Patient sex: F
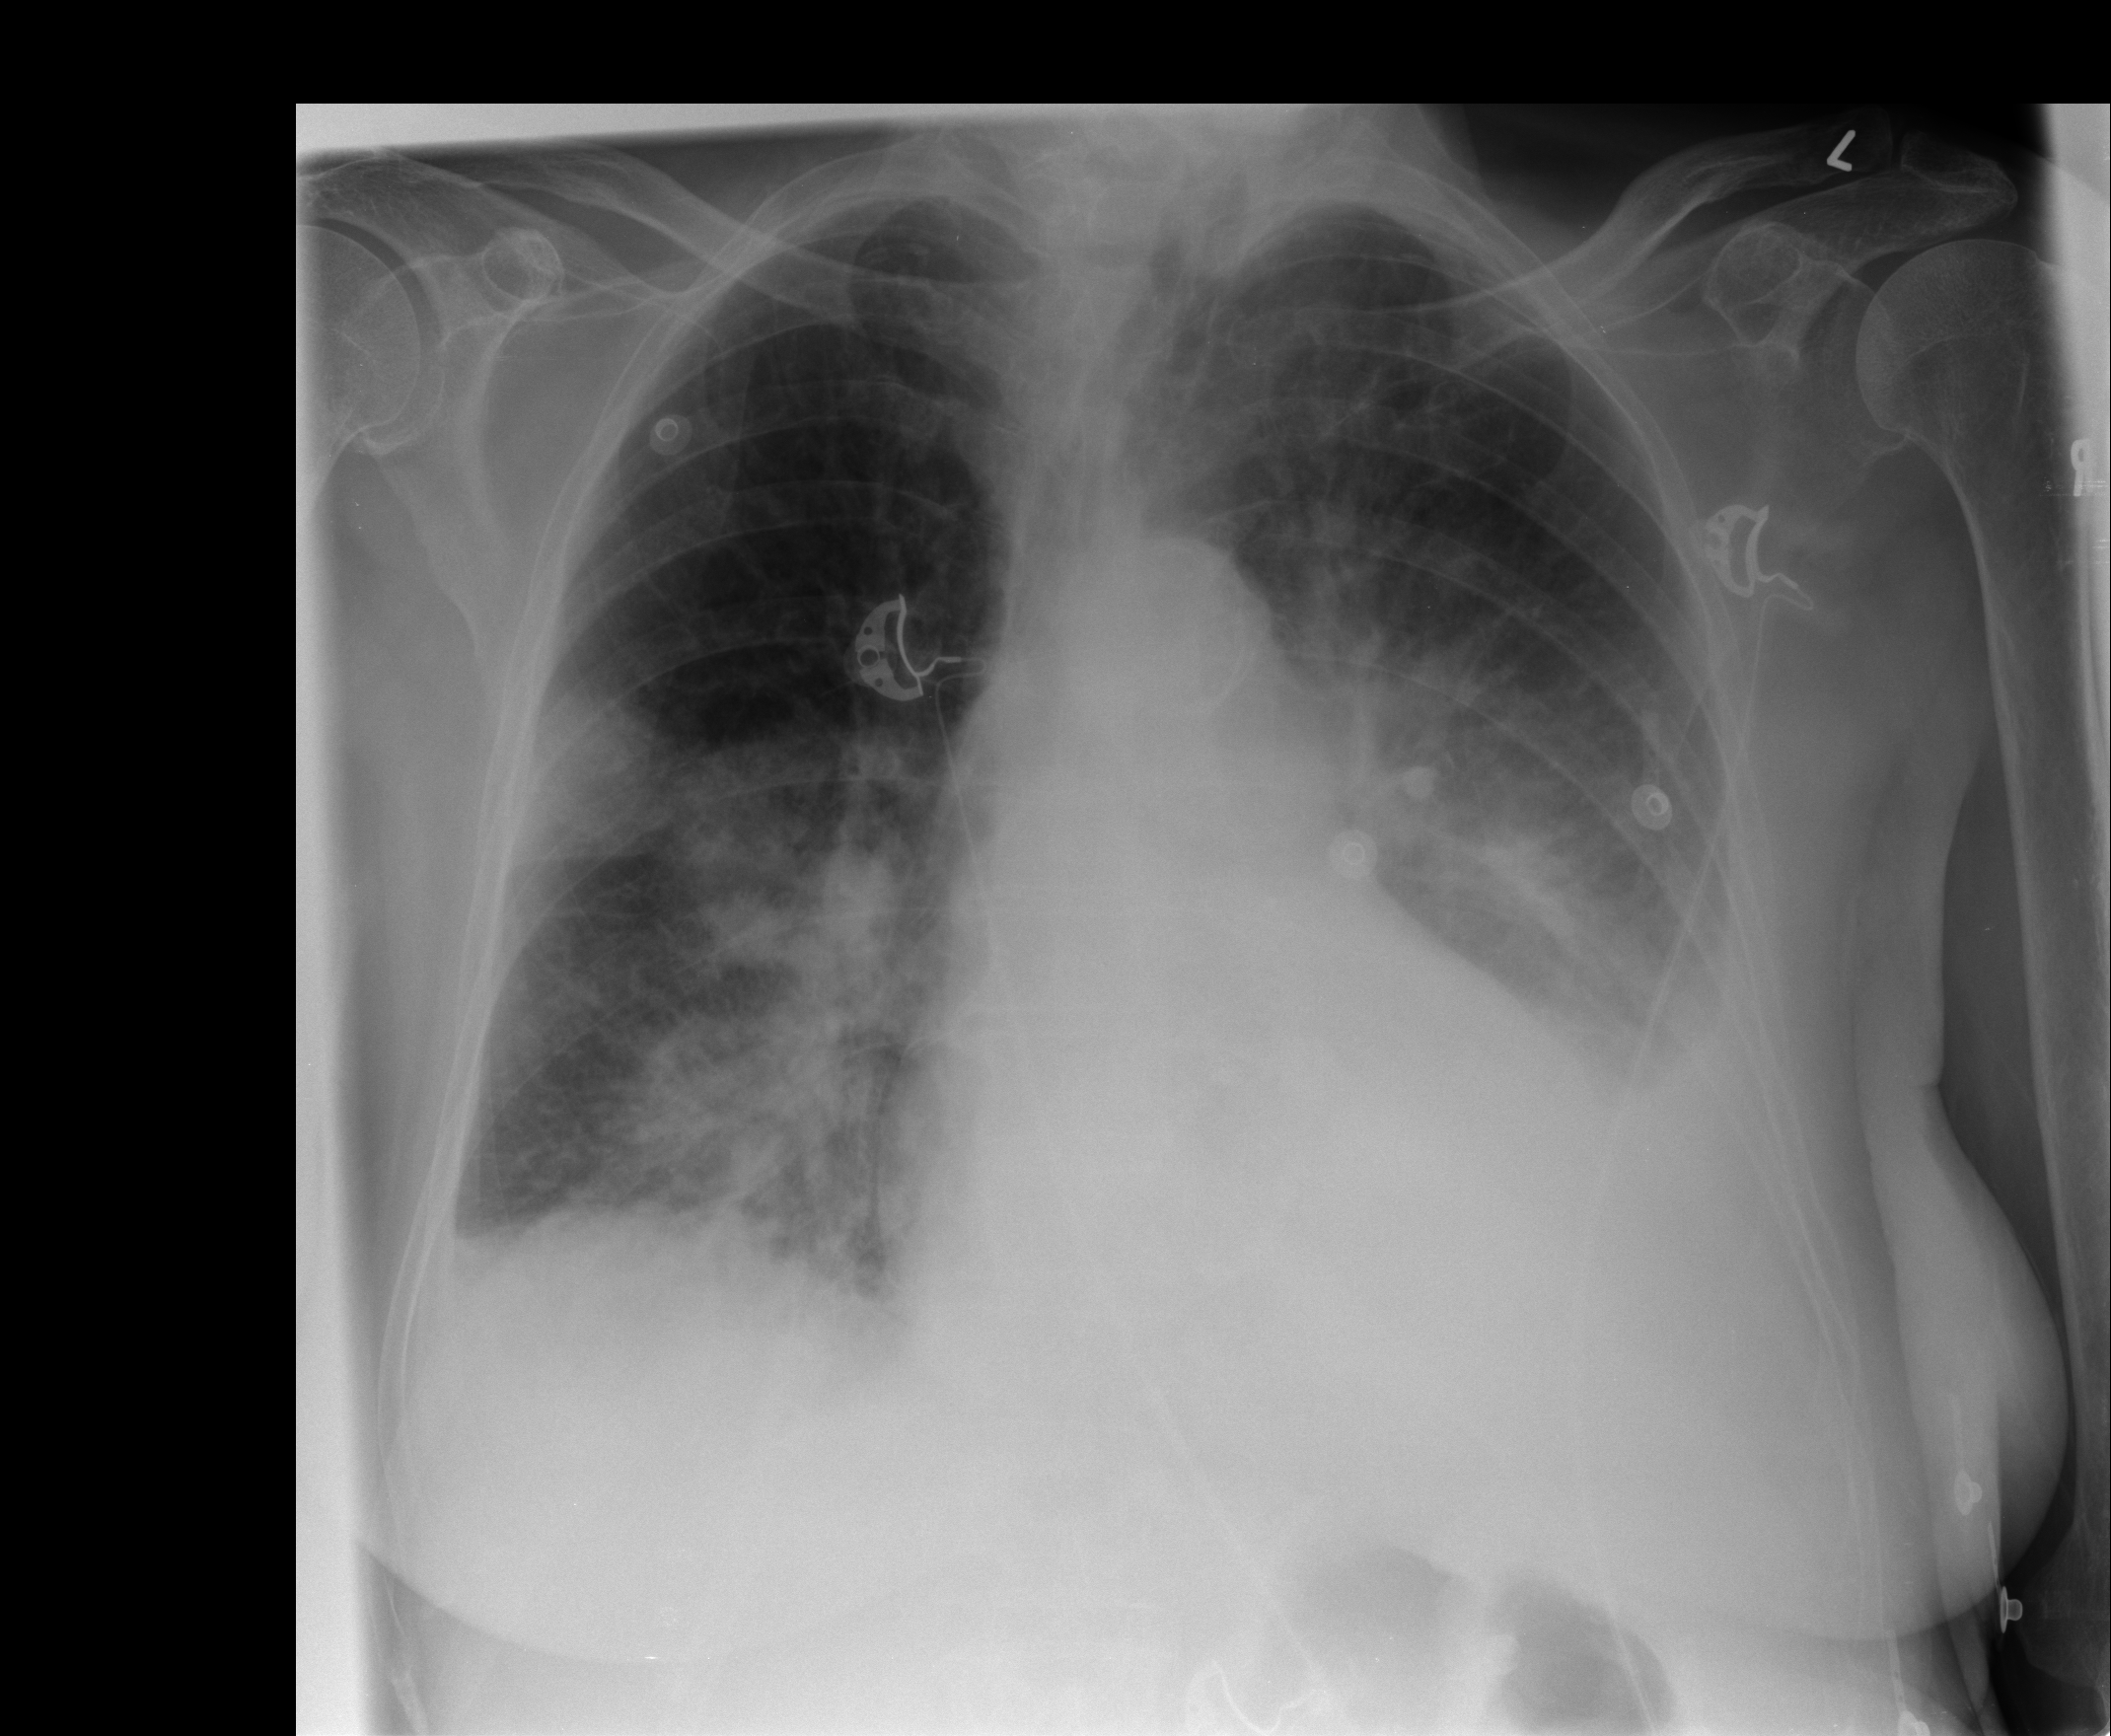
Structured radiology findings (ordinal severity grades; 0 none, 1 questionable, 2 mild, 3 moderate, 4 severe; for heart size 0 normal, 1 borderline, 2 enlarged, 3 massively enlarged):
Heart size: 2
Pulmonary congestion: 3
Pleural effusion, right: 2
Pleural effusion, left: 3
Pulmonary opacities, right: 3
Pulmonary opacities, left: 2
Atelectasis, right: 2
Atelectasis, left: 2